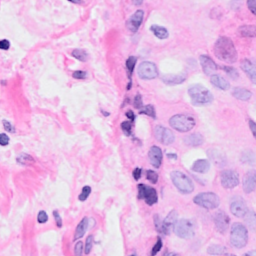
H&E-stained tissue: Breast